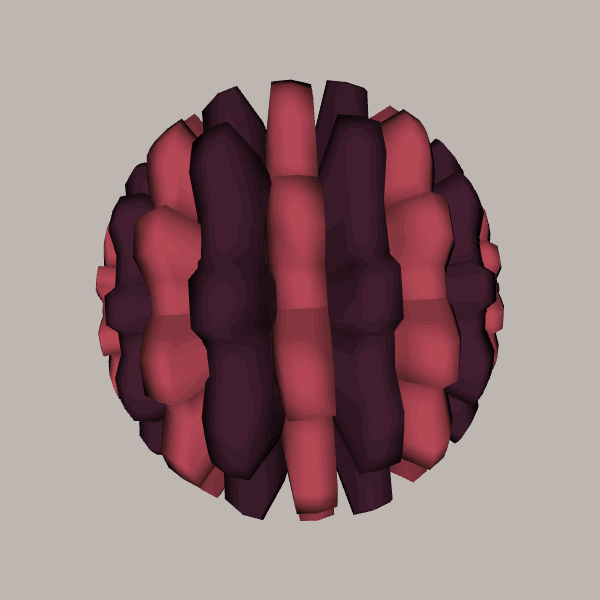
Background: light